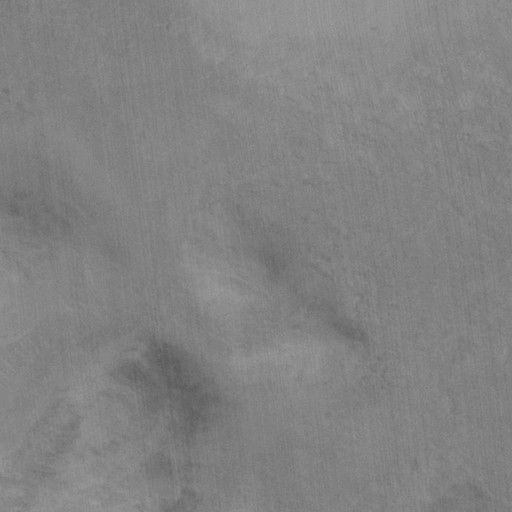
Classes present: Background, Cone